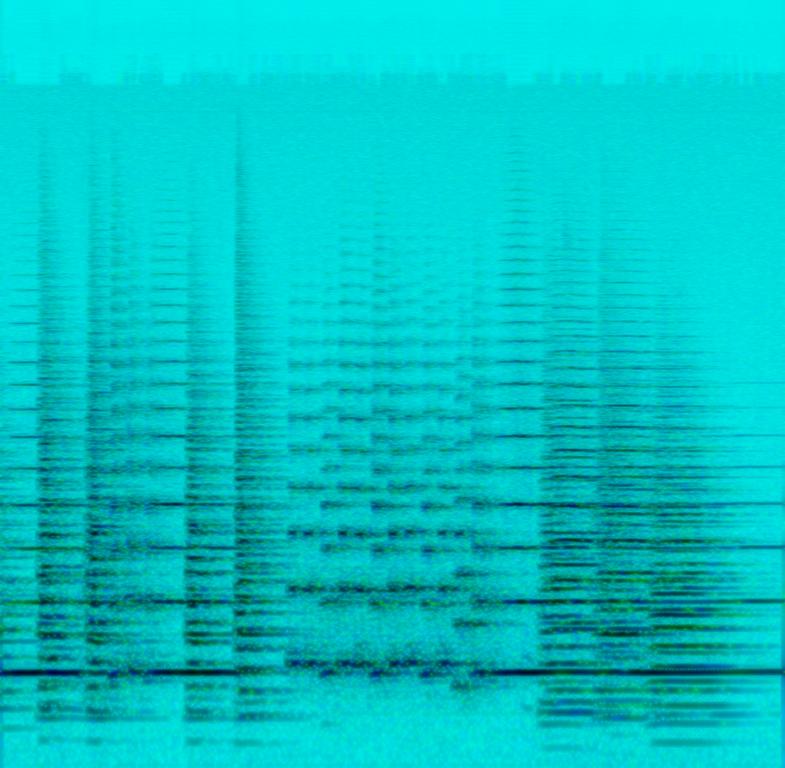
The song is an instrumental. The tempo is medium with a brass section including trumpets, trombones and tubas playing in an instrumental harmony. The song is emotional and spirited. The song is western classical music piece.